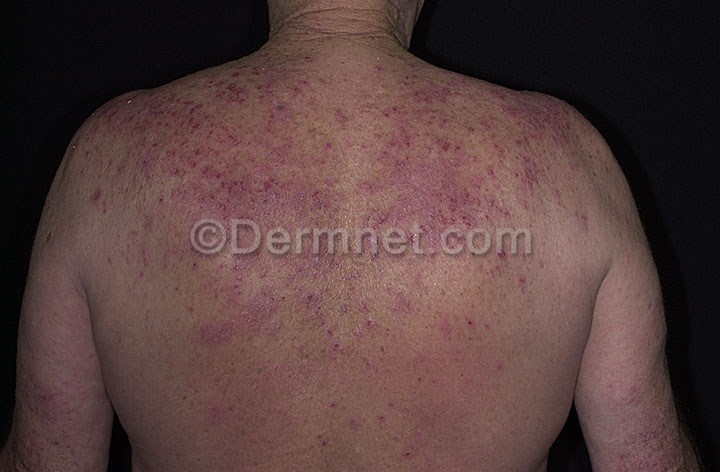
Disease: Eczema Photos